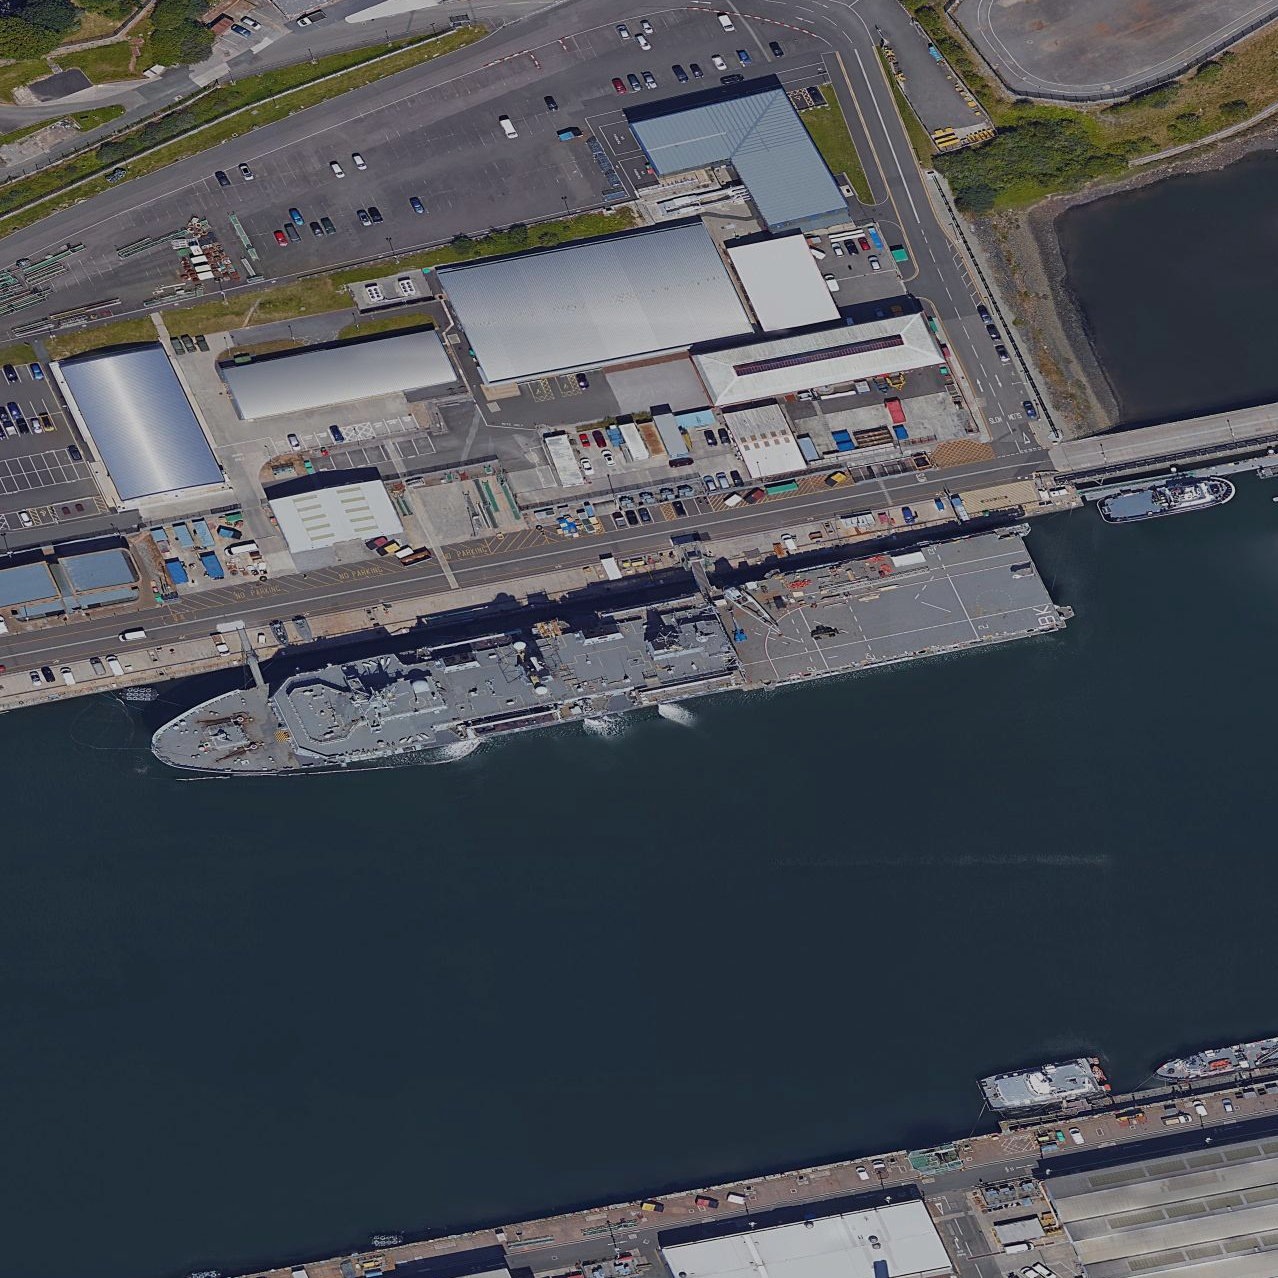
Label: assault